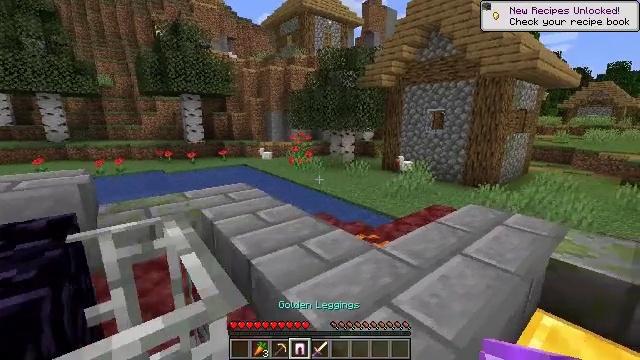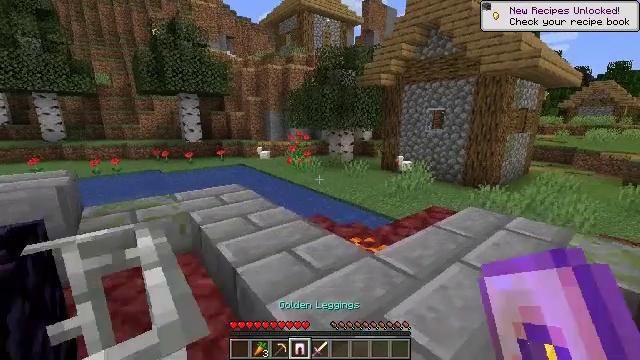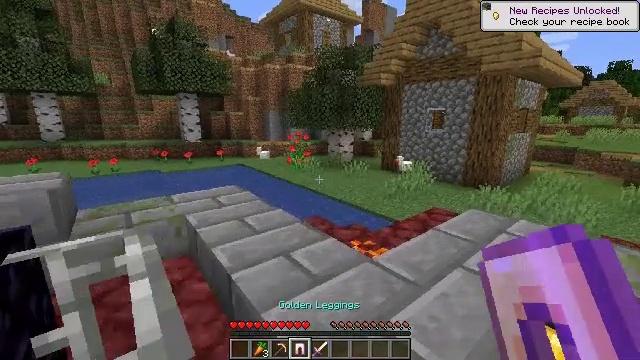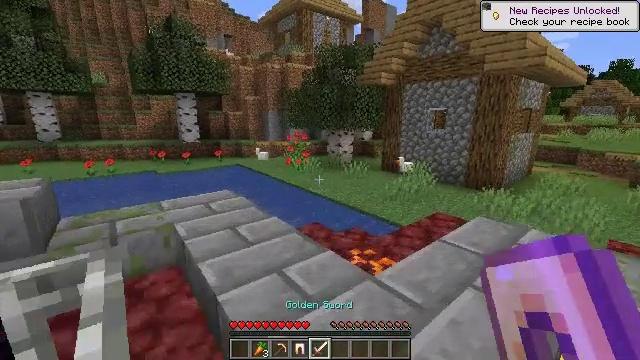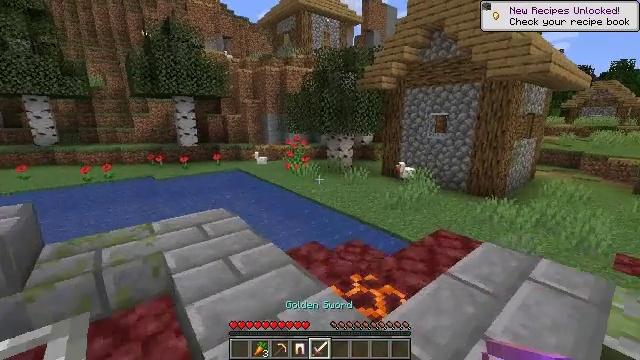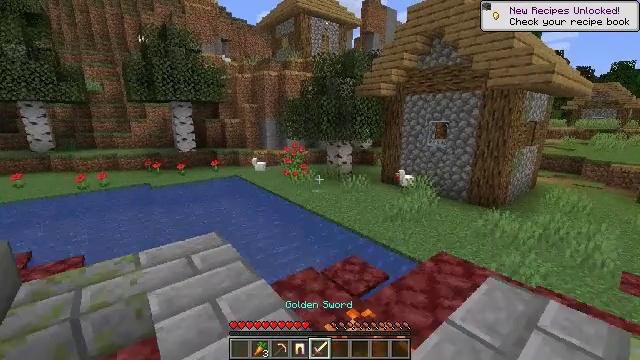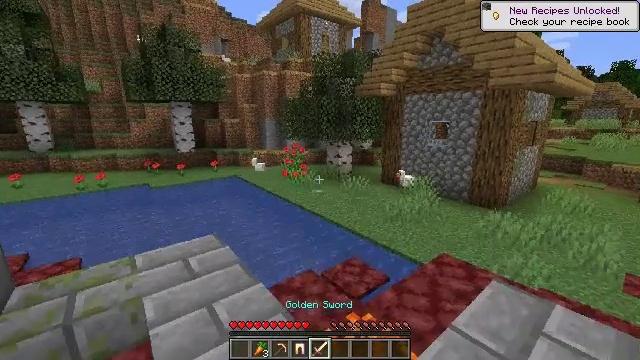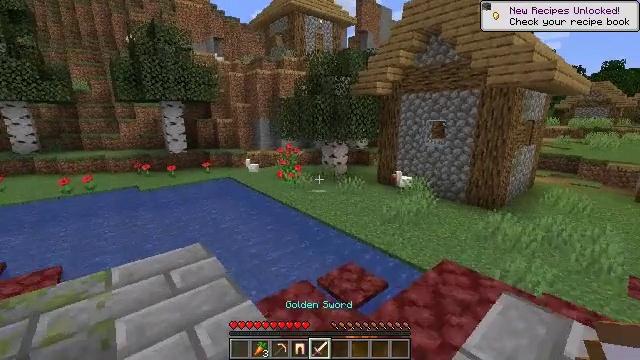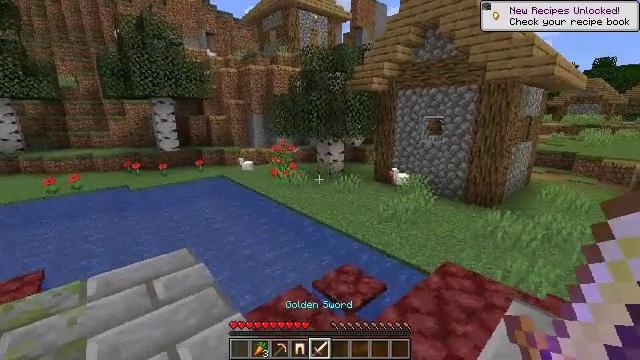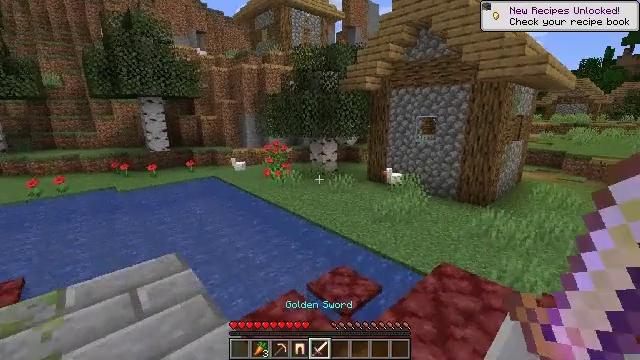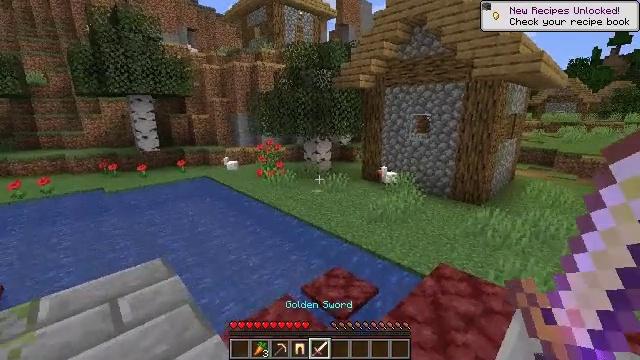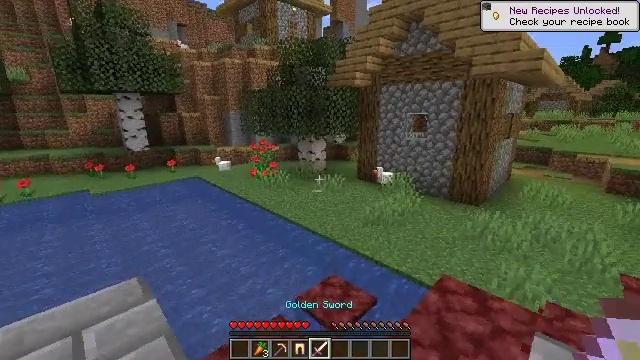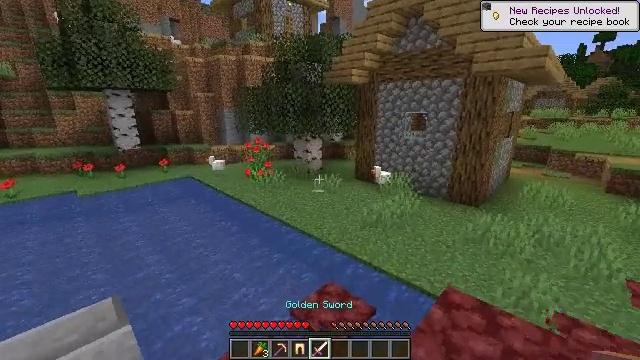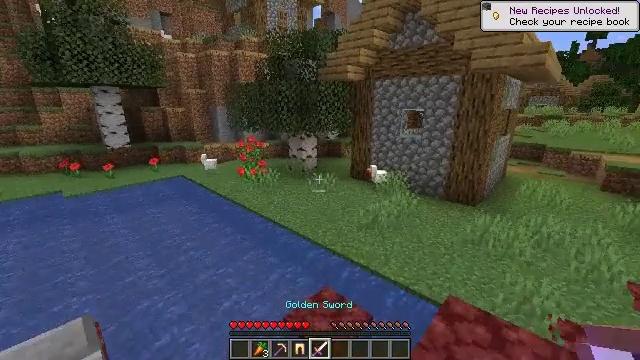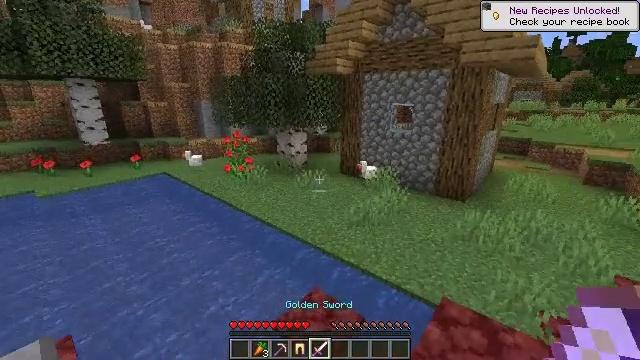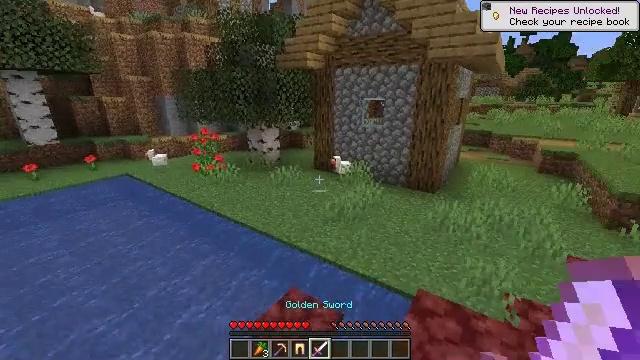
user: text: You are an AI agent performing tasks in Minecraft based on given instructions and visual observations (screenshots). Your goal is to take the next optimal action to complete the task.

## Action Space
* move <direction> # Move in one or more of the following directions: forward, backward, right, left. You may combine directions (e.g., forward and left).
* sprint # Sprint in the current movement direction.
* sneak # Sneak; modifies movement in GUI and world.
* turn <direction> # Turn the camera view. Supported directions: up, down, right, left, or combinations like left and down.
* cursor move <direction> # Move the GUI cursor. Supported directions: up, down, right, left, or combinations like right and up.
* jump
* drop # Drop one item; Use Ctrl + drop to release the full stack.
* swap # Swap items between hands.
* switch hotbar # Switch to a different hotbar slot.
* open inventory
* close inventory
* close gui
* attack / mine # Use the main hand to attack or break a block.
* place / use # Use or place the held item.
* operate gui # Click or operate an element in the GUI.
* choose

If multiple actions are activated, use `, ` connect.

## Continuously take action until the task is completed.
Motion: motion action
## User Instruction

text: Kill mobs.
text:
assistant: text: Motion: move forward
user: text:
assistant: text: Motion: move forward
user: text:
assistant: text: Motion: move forward
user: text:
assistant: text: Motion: move forward
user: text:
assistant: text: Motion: move forward
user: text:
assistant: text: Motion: move forward
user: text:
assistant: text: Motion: move forward, turn right
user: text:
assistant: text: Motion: move forward, turn right
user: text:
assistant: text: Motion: move forward, turn right
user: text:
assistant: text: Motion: move forward, turn right
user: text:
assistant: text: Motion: move forward, turn right
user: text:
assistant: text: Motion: move forward
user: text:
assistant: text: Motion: move forward, turn right
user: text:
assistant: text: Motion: move forward, turn right and down
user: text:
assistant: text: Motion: move forward, turn right and down
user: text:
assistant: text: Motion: move forward, turn right
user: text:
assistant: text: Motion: move forward, turn right
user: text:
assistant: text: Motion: move forward, turn right
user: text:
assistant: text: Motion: move forward
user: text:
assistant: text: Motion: move forward
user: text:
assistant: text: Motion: move forward, turn left
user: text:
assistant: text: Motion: move forward
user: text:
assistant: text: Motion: move forward
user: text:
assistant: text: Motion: move forward
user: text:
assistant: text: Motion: move forward
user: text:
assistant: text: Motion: move forward, jump
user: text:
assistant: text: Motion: move forward, turn left, jump
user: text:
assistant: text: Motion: move forward, turn left, jump
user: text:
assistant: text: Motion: move forward, jump
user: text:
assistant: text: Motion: move forward, jump